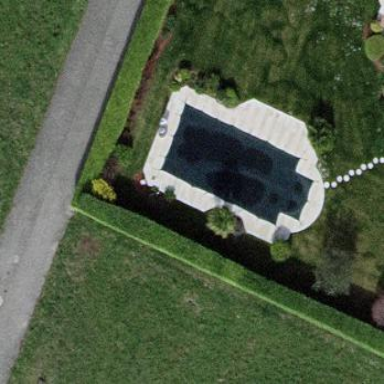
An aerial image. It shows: Outdoor swimming pool in leisure land area.